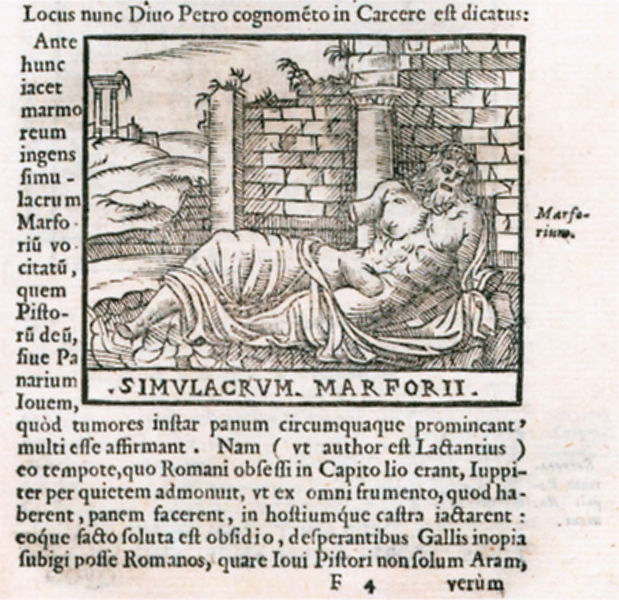
Titel: Marforio
Künstler: Hieronymus Francinus
Schlagwörter: mann, nackt, umhang, schwarz, säulen, zeichnung, bart, falten, rahmen, hügel, blatt, statue, liegen, druck, stich, seite, text, buchseite, latein, staute, erzählung, capitol, petro, simulacrum